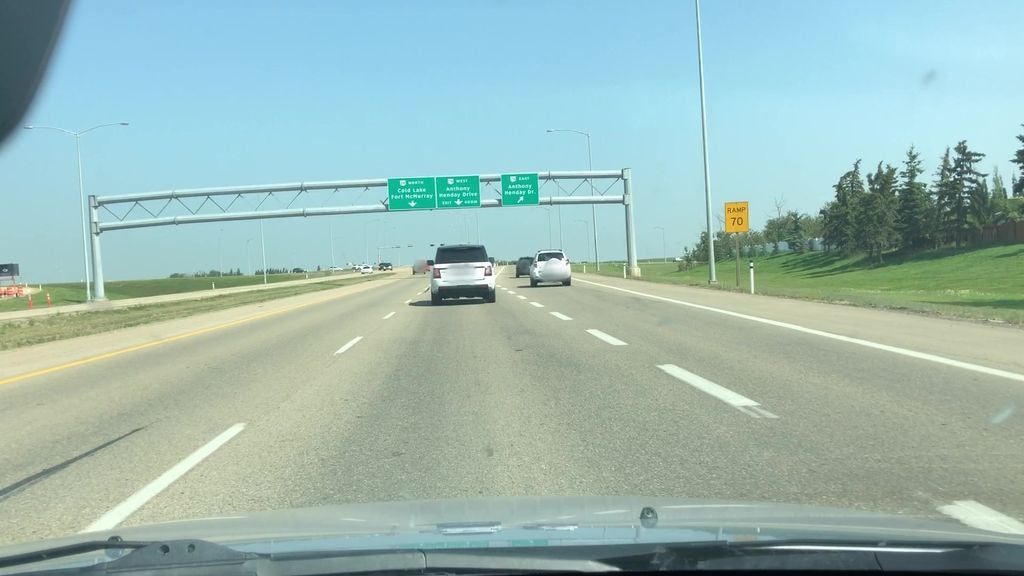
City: edmonton